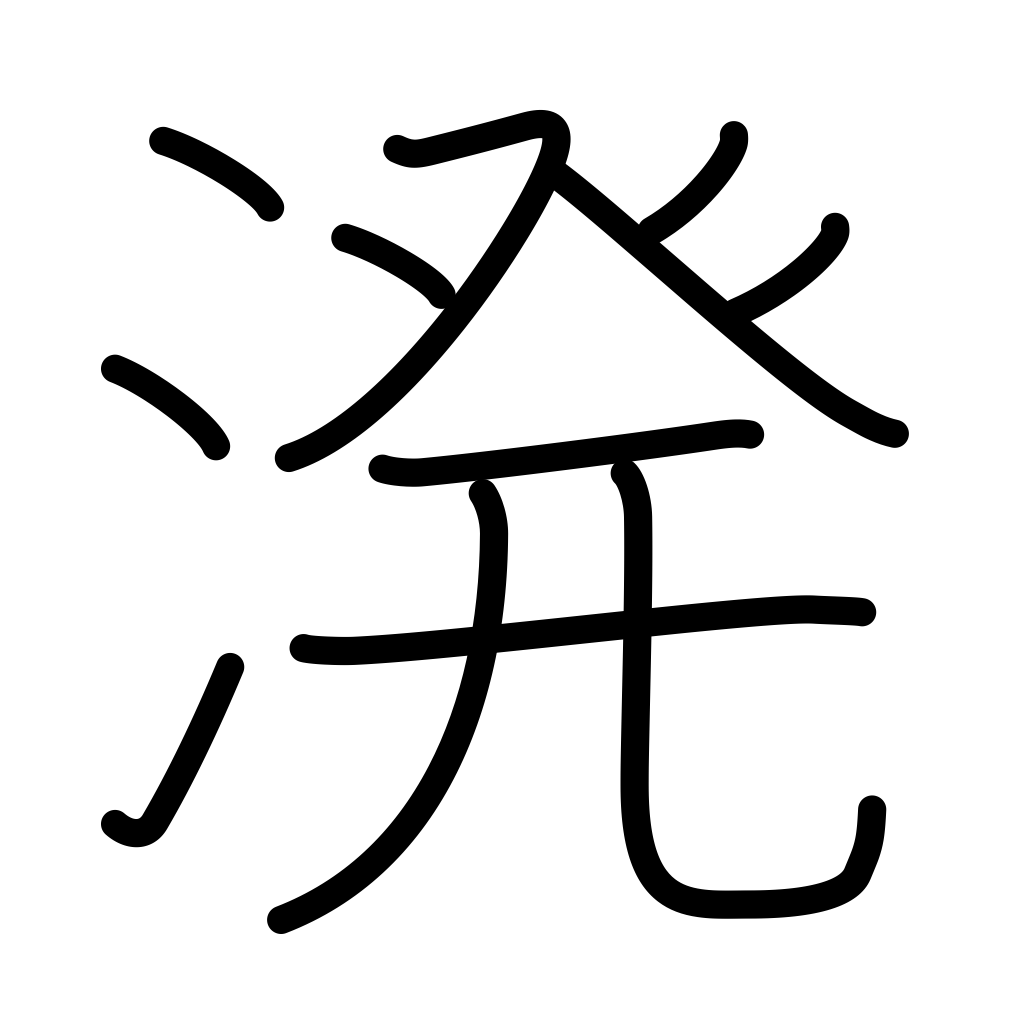
Meaning: sprinkle, lively, vigorous